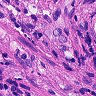
Metastatic tissue present: no